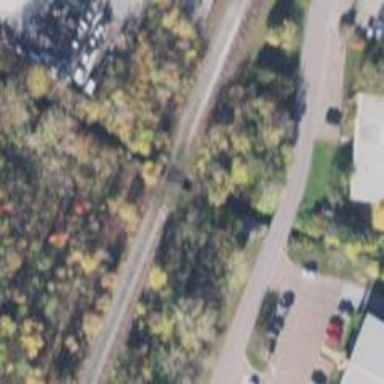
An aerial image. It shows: Railway bridge over spur service line.